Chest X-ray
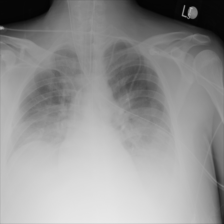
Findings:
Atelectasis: negative
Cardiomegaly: negative
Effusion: positive
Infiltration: negative
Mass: negative
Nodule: negative
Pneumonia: negative
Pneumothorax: negative
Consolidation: negative
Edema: negative
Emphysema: negative
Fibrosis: negative
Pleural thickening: negative
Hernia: negative